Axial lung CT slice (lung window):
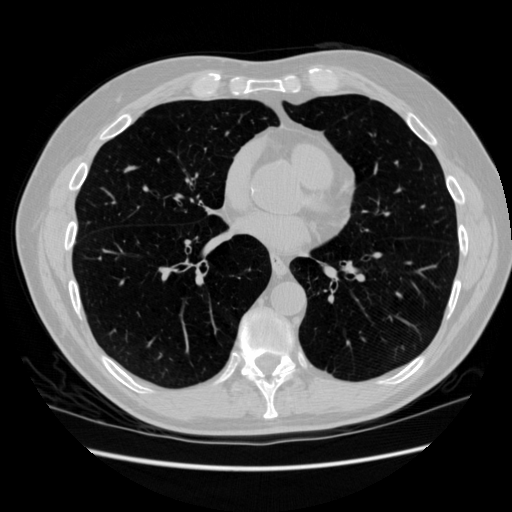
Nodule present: no